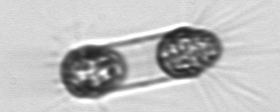
Label: Corethron_hystrix